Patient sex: M
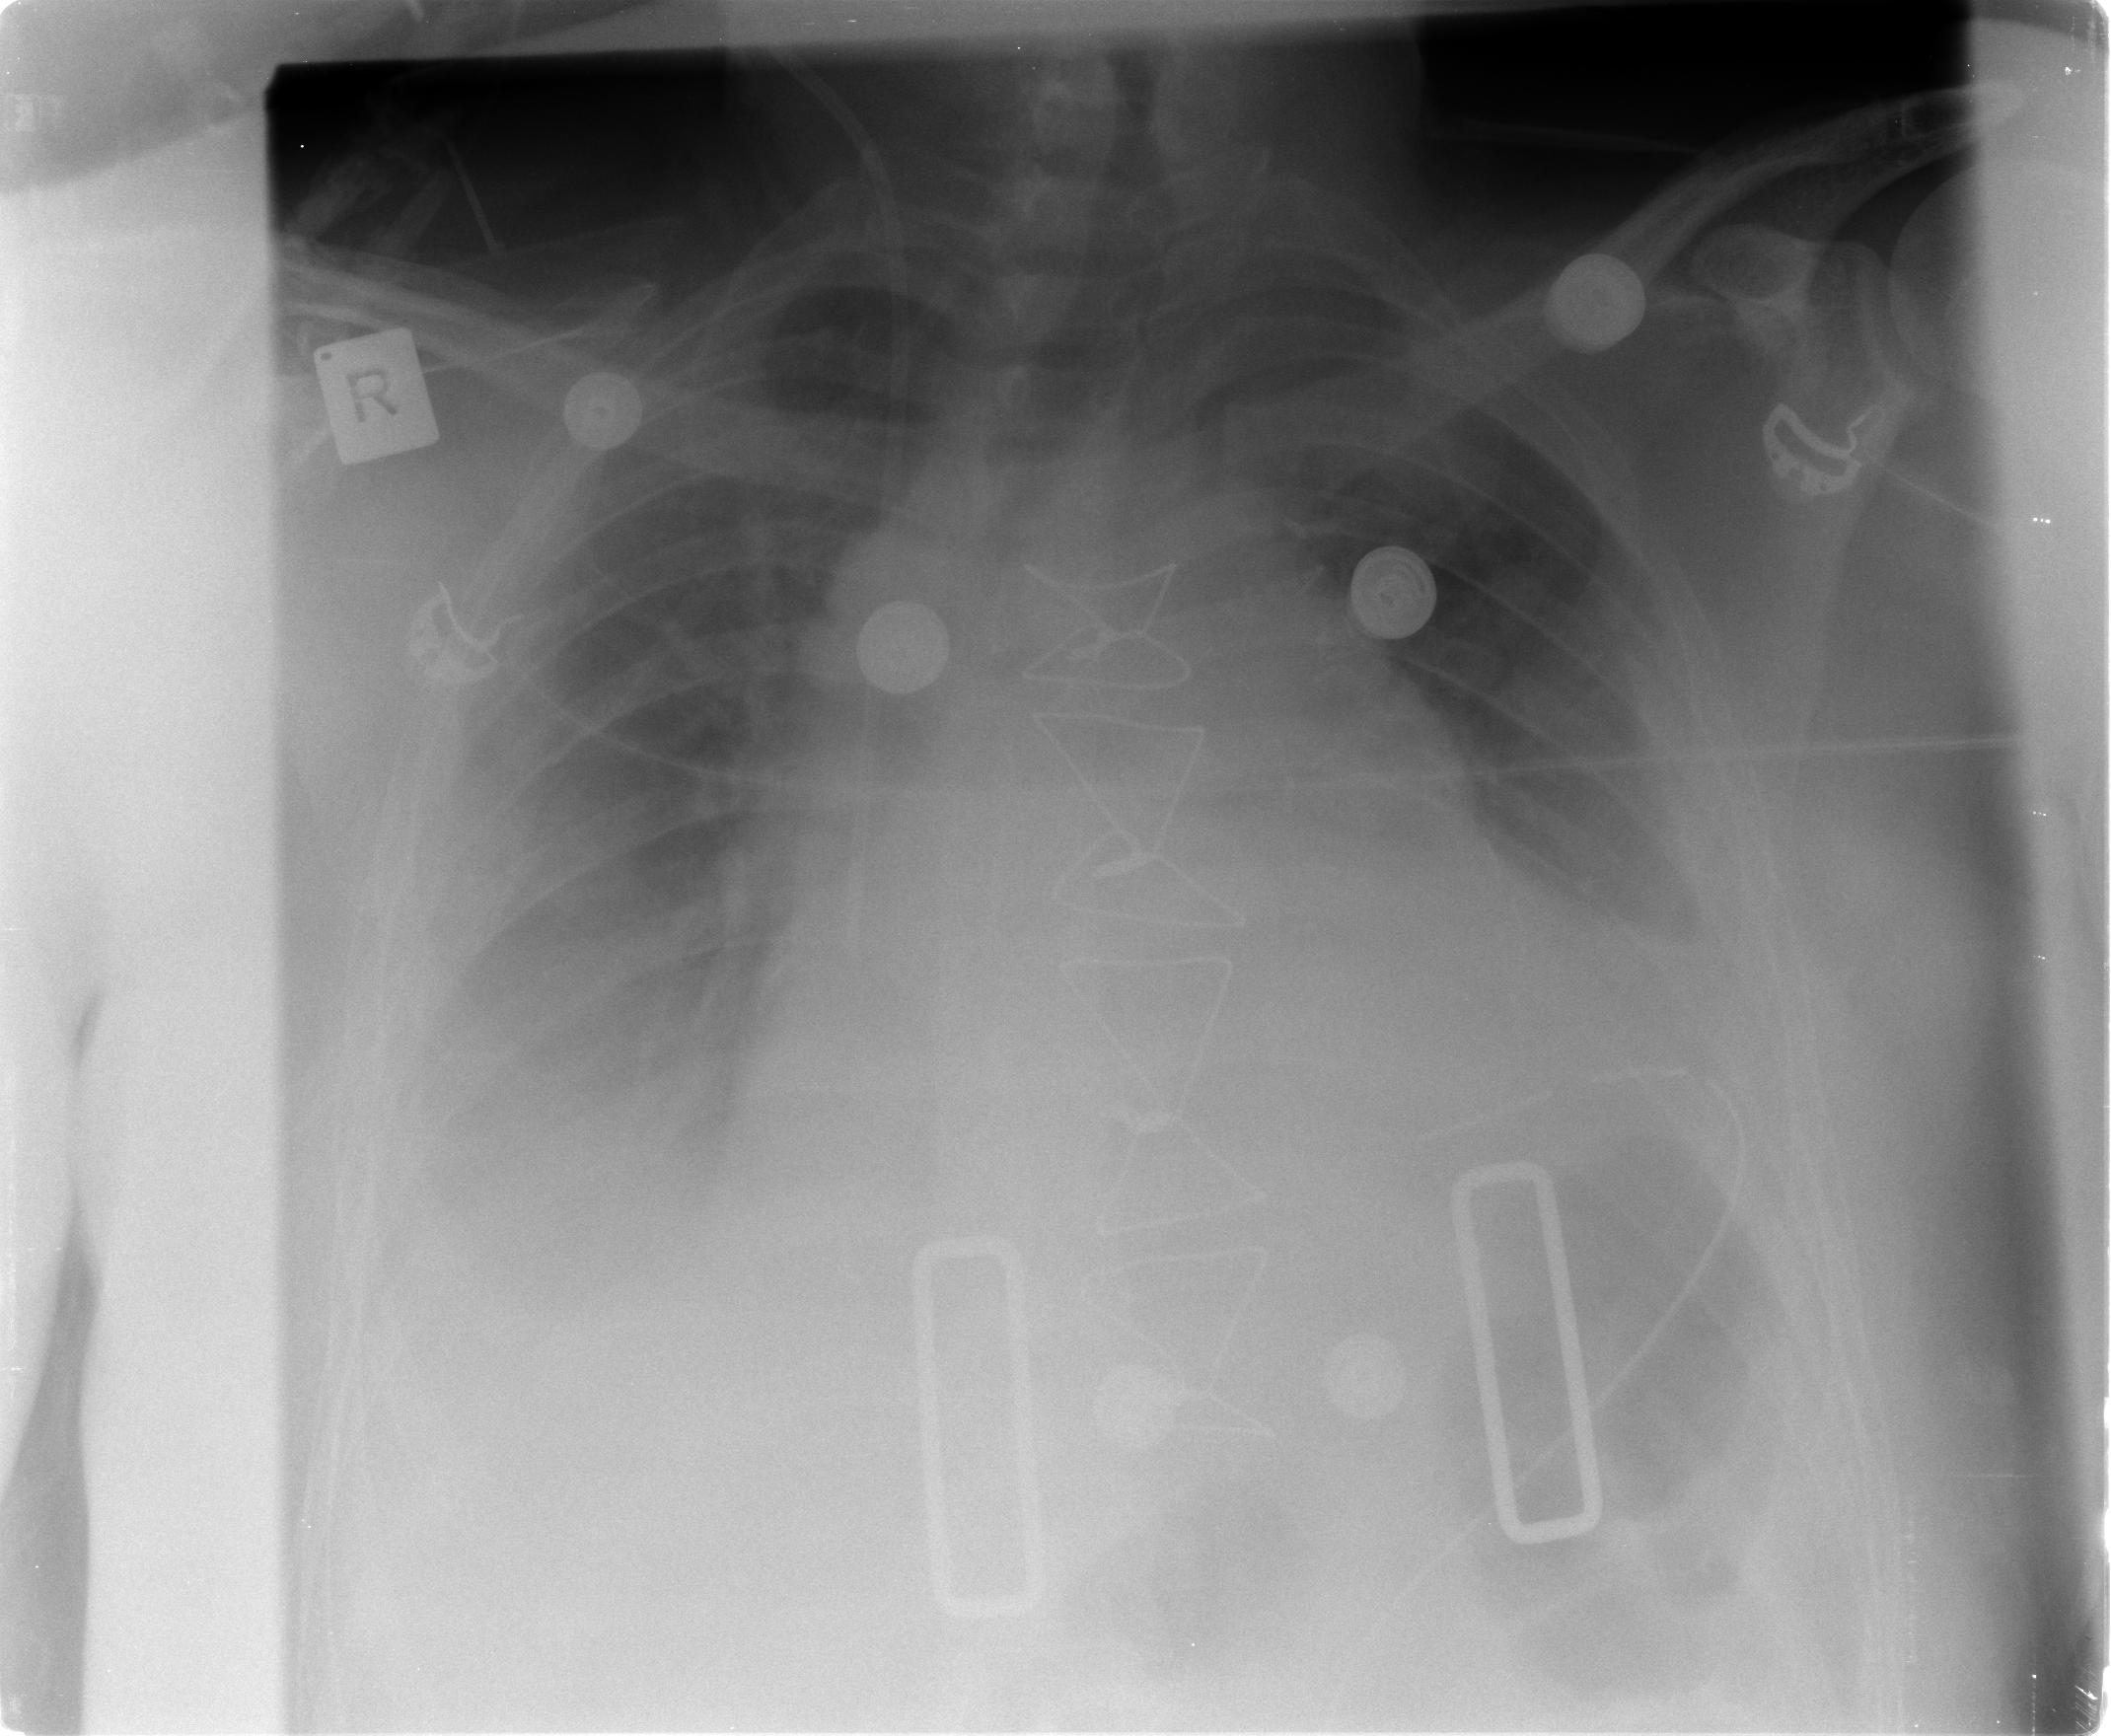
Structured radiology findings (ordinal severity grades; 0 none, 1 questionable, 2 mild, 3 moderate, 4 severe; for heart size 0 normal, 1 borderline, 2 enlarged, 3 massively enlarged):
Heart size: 2
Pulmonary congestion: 2
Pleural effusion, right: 2
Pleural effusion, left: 2
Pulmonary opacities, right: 1
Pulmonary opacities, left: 0
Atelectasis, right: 2
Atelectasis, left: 2